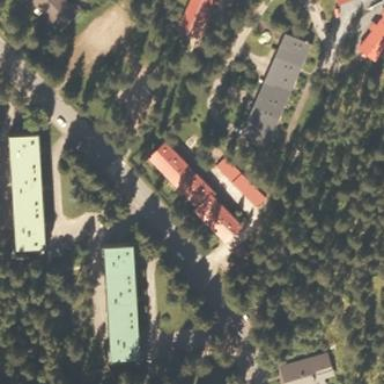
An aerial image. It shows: Terrace building.